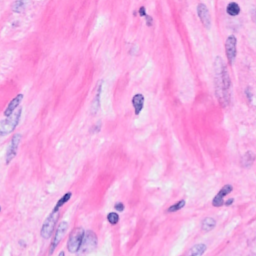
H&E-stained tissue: Breast